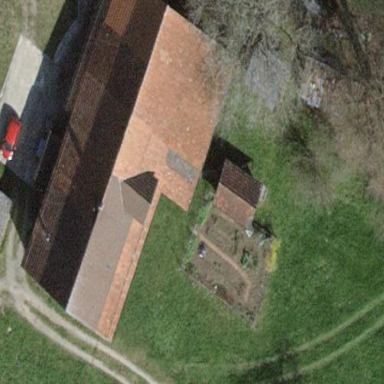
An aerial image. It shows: Farm building.